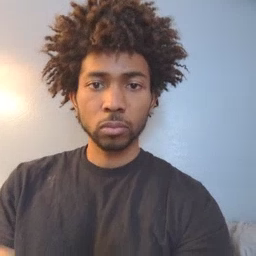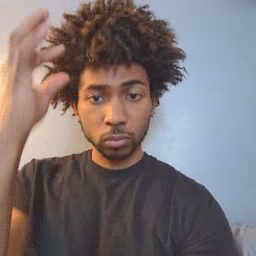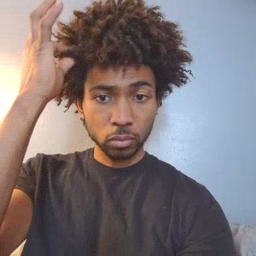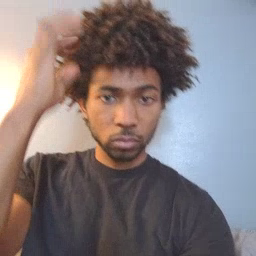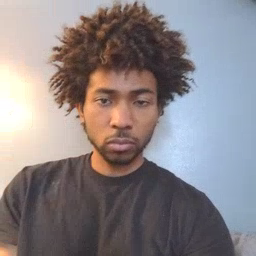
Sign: hair